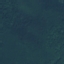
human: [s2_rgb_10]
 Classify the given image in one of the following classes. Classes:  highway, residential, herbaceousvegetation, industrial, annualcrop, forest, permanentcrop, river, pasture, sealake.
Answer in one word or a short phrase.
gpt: Forest